Question: I am trying to create a style using CSS and HTML.
My style is like this:

I tried it and this is my HTML :
'''
<div class="download-content">
<div class="download-item">
<div class="download-file">
<div class="front-number">1</div>
<p><a href="">Financial Ratio Analysis</a></p>
<small><span>2013-01-12</span><span>Format | Power Point</span></small>
</div>
</div>
</div>
'''
This is my CSS :
'''
.download-content > .download-item > .download-file {
background: #027bc6;
float: right;
width: 100%;
}
.download-content > .download-item > .download-file > .front-number {
background: none repeat scroll 0 0 #000;
border: 5px solid #fff;
border-radius: 50%;
color: #fff;
float: left;
font-size: 40px;
font-weight: bold;
height: 70px;
text-align: center;
width: 70px;
}
'''
It was so close to my expected result. But not 100%.
<URL>
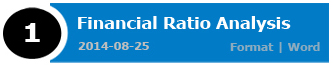
Answer: My two cents:
<URL>
'''
<div class="files">
<a href="#">
<div>
<div class="name">Financial Ratio Analysis</div>
<div class="meta">
<div class="date">2014-08-25</div>
<div class="format">Word</div>
</div>
</div>
</a>
<a href="#">
<div>
<div class="name">Financial Ratio AnalysisFinancial Ratio Analysis (this name is so so so long long long long long long)</div>
<div class="meta">
<div class="date">2014-08-25</div>
<div class="format">PDF</div>
</div>
</div>
</a>
</div>
'''
'''
html {
font-family: Arial, Helvetica, sans-serif;
}
div.files {
position: relative;
display: block;
padding: 4px 4px 4px 0;
text-decoration: none;
counter-reset: file;
}
div.files a {
position: relative;
display: block;
padding: 4px 4px 4px 62px;
text-decoration: none;
counter-increment: file;
}
div.files a:before {
content: counter(file);
display: block;
position: absolute;
top: 2px;
left: 2px;
width: 68px;
height: 68px;
border: 5px solid #fff;
background-color: #000;
border-radius: 50%;
text-align: center;
line-height: 72px;
color: #fff;
font-size: 40px;
font-weight: bold;
}
div.files div {
line-height: 1em;
overflow: hidden;
text-overflow: ellipsis;
white-space: nowrap;
}
div.files a > div {
padding: 14px 14px 14px 28px;
background-color: #017BC6;
}
div.files .name {
margin: 0 0 14px 0;
font-size: 18px;
color: #fff;
}
div.files .meta {
font-size: 14px;
color: #bebfba;
font-weight: bold;
}
div.files .meta:after {
content: "";
display: block;
clear: both;
}
div.files .date {
float: left;
}
div.files .format {
float: right;
}
div.files .format:before {
content: "Format | ";
}
'''
<URL>
'''
div.files a > div,
div.files a:before {
transition: background-color 350ms;
}
div.files a:hover > div {
background-color: #000;
}
div.files a:hover::before {
background-color: #017BC6;
}
'''
<URL>